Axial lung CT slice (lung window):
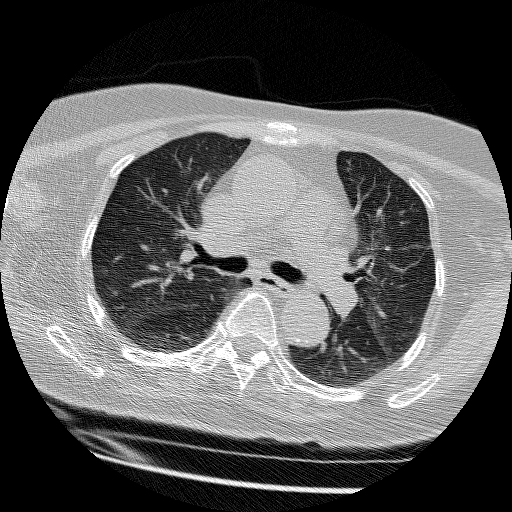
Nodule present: no